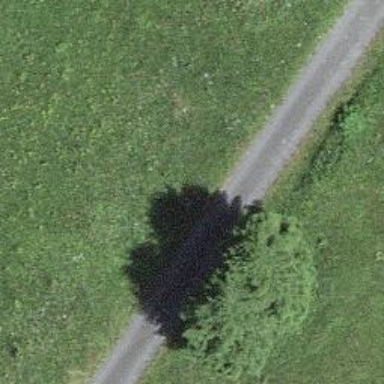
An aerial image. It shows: Well-maintained track road with grade 1 tracktype.